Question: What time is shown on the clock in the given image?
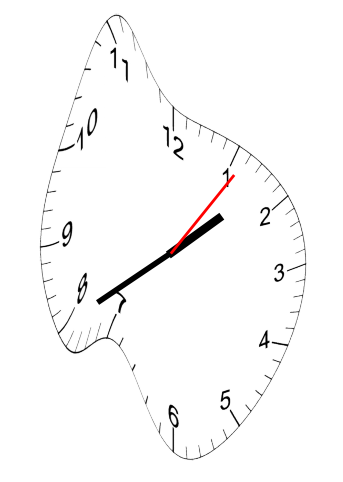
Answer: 01:40:06